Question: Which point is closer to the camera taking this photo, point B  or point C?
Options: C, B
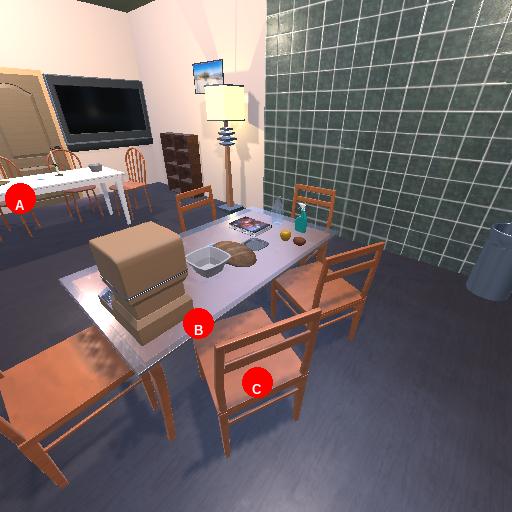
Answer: C